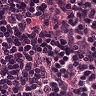
Metastatic tissue present: no